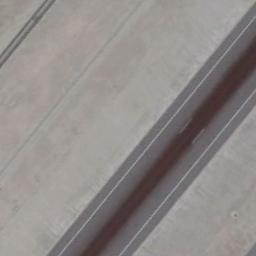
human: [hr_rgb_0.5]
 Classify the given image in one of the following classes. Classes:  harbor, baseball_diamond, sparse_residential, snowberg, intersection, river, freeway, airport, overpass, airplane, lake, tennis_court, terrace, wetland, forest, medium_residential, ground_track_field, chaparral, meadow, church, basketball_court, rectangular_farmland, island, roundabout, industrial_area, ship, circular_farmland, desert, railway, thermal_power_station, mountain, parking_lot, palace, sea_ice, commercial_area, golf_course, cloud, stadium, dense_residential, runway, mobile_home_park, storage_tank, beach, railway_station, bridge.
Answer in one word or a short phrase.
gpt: runway